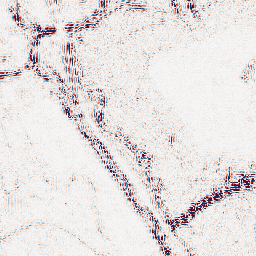
Category: wavelet
Decomposition family: wavelet_reverse_biorthogonal
Decomposition parameters: wavelet: rbio2.4
level: 2
Upsampling method: quartic
Upsampling parameters: scale: 4
Upsampling scale: 4